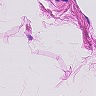
Metastatic tissue present: no